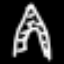
Label: The Eiffel Tower